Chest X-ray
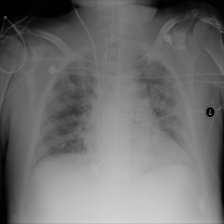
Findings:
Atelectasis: negative
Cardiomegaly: negative
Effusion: negative
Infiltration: positive
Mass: negative
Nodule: negative
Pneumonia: negative
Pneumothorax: negative
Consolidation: negative
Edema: negative
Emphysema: negative
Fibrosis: negative
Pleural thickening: negative
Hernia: negative